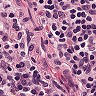
Metastatic tissue present: no